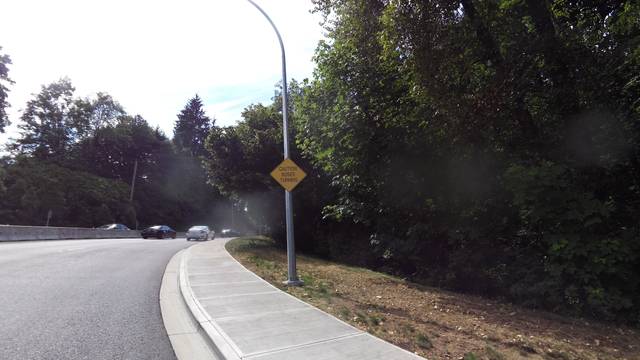
Region: Canada
Coordinates: 49.274, -122.871